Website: crate-barrel
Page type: receipt
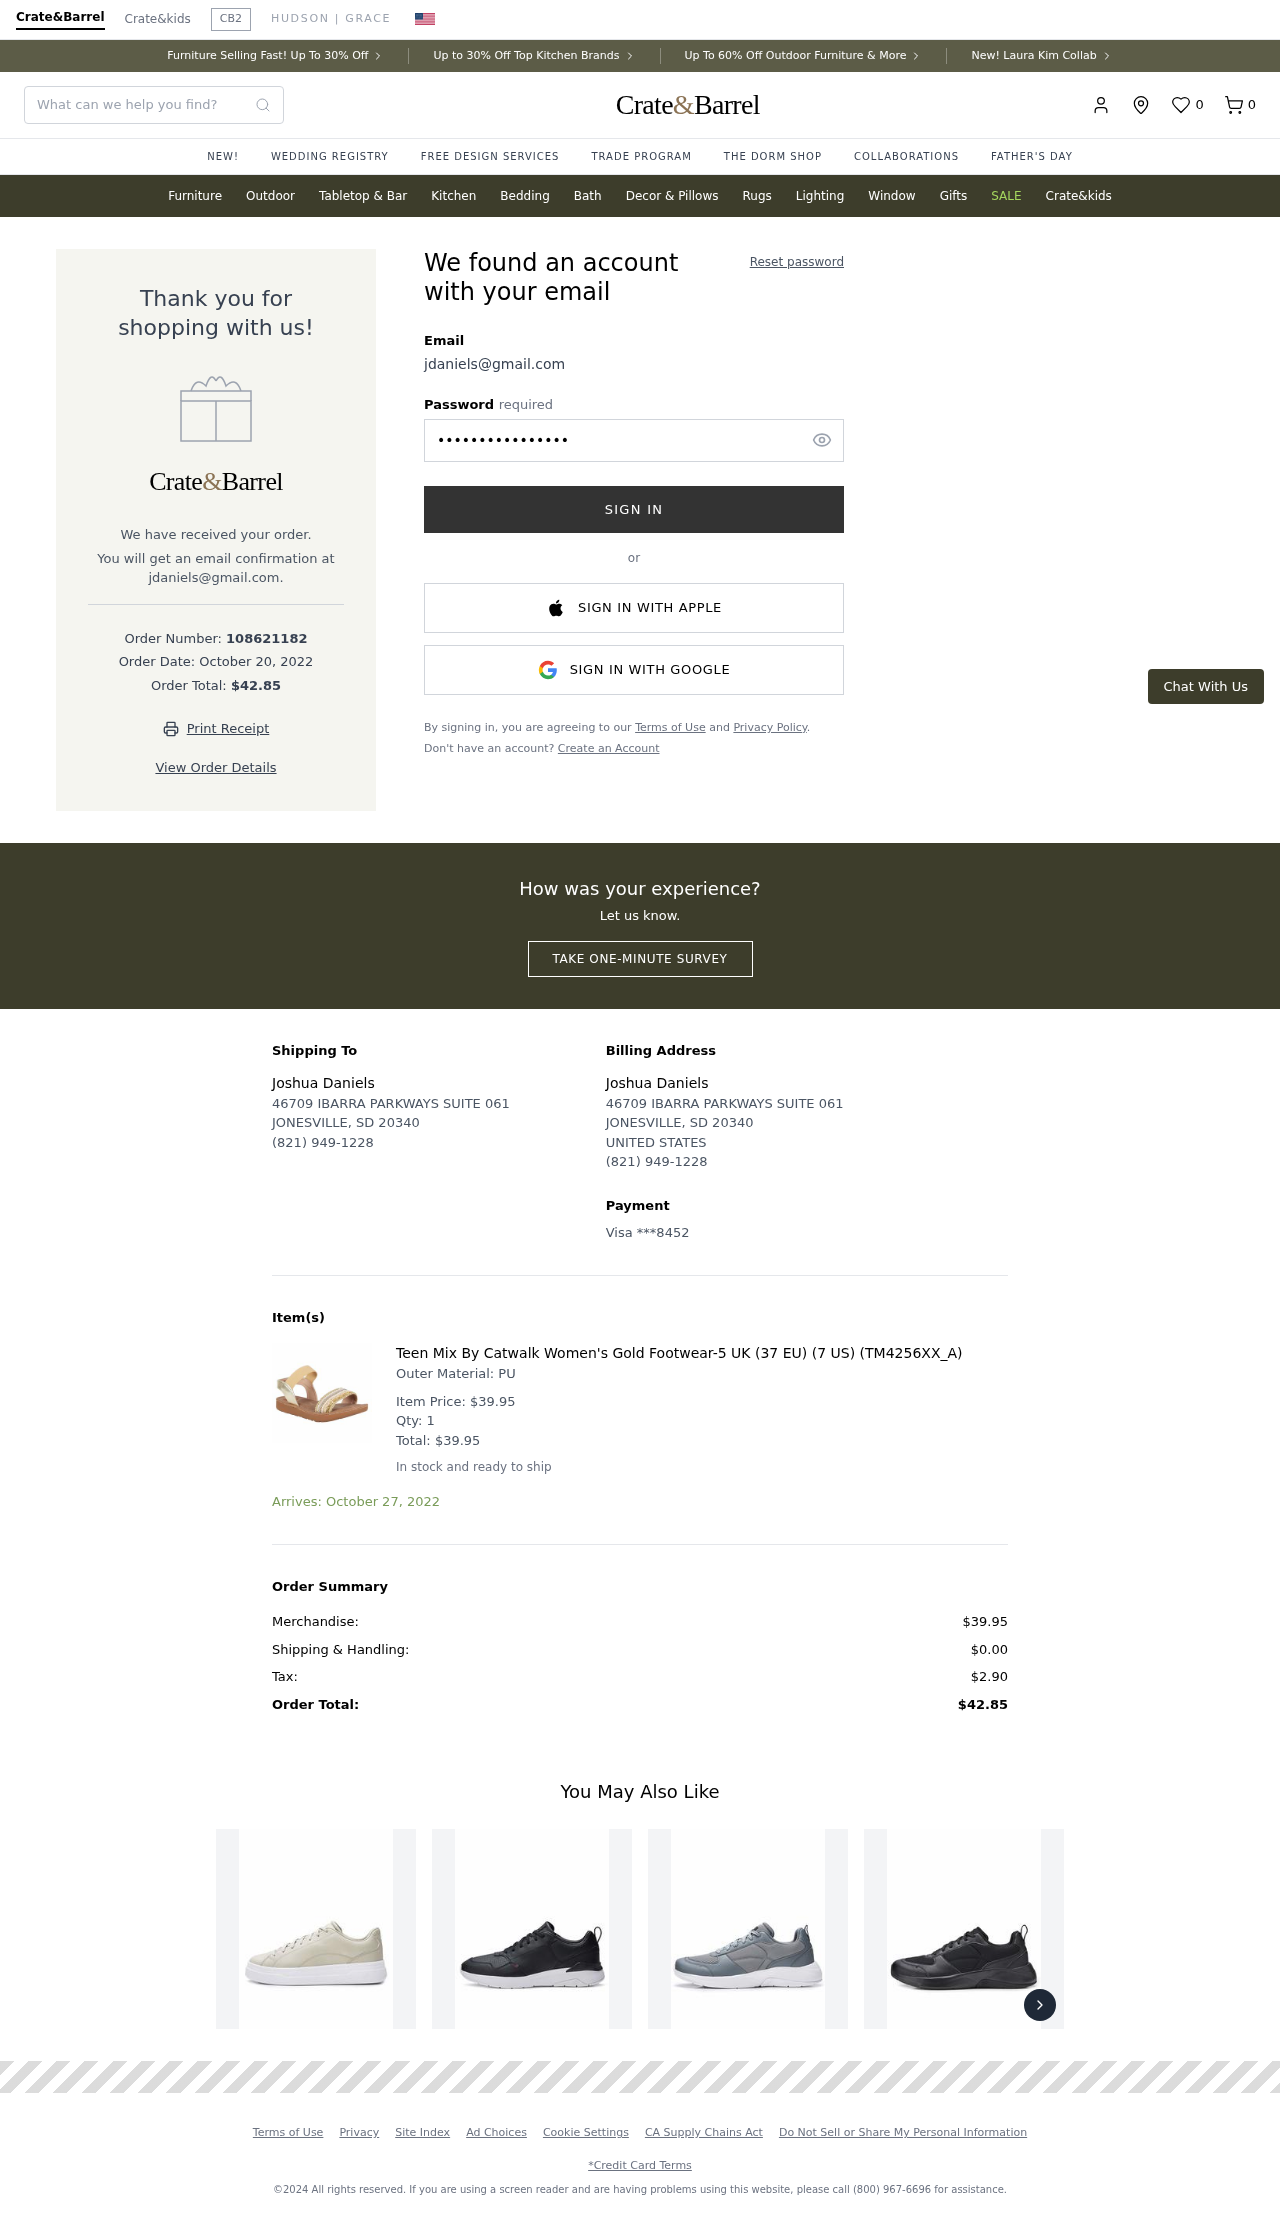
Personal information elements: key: PII_CARD_LAST4
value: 8452
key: PII_CARD_TYPE
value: Visa
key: PII_COUNTRY
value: UNITED STATES
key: PII_EMAIL
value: jdaniels@gmail.com
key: PII_FULLNAME
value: Joshua Daniels
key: PII_STREET
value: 46709 IBARRA PARKWAYS SUITE 061
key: PII_EMAIL2
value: jdaniels@gmail.com
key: PII_CITY_STATE_ZIP
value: JONESVILLE, SD 20340
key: PII_PHONE
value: (821) 949-1228
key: PII_FULLNAME2
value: Joshua Daniels
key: PII_STREET2
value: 46709 IBARRA PARKWAYS SUITE 061
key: PII_POSTCODE
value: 20340
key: PII_STATE_ABBR
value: SD
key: PII_POSTCODE_FULL
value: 20340
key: PII_POSTCODE_NUMERIC
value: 20340
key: PII_PHONE2
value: (821) 949-1228
Product elements: key: PRODUCT1_DESC
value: Outer Material: PU
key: PRODUCT1_NAME
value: Teen Mix By Catwalk Women's Gold Footwear-5 UK (37 EU) (7 US) (TM4256XX_A)
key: PRODUCT1_PRICE
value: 39.95
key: PRODUCT1_QUANTITY
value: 1
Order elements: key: ORDER_NUM_ITEMS
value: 0
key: ORDER_ID
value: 108621182
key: ORDER_DATE
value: October 20, 2022
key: ORDER_TOTAL
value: $42.85
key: ORDER_ITEM_TOTAL
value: $39.95
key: ORDER_DELIVERY_DATE
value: Arrives: October 27, 2022
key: ORDER_SUBTOTAL
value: $39.95
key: ORDER_SHIPPING_COST
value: $0.00
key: ORDER_TAX
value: $2.90
Search elements: key: HEADER_SEARCH
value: What can we help you find?
Other elements: key: FAVORITES_COUNT
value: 0